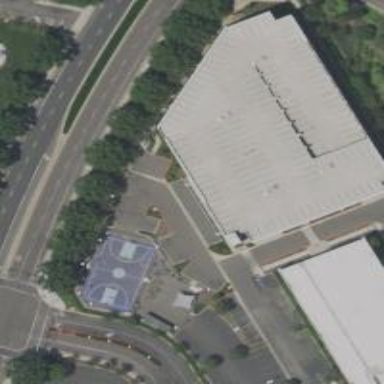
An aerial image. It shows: Garage building.